Question: In terms of React performance which would be better alternative, use a single big stateless components or split in multiple statless components. By example I have a Post component to render a single post that won't change and it have some parts (title, cover, body).

Please explain your answer, in an easy way.
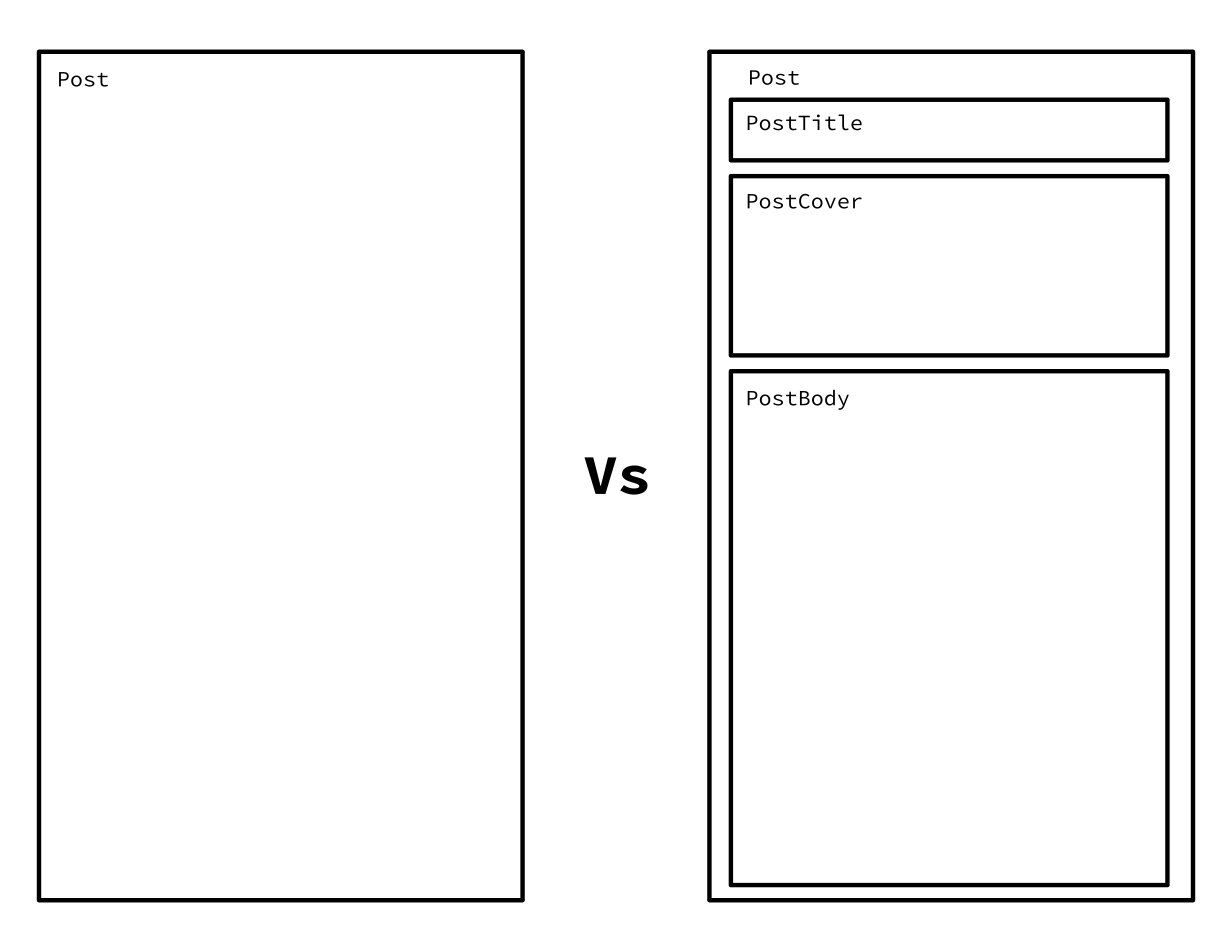
Answer: Well These are the reasons according to me :
- - -
This is a <URL> if you want to understand more in detail